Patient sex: M
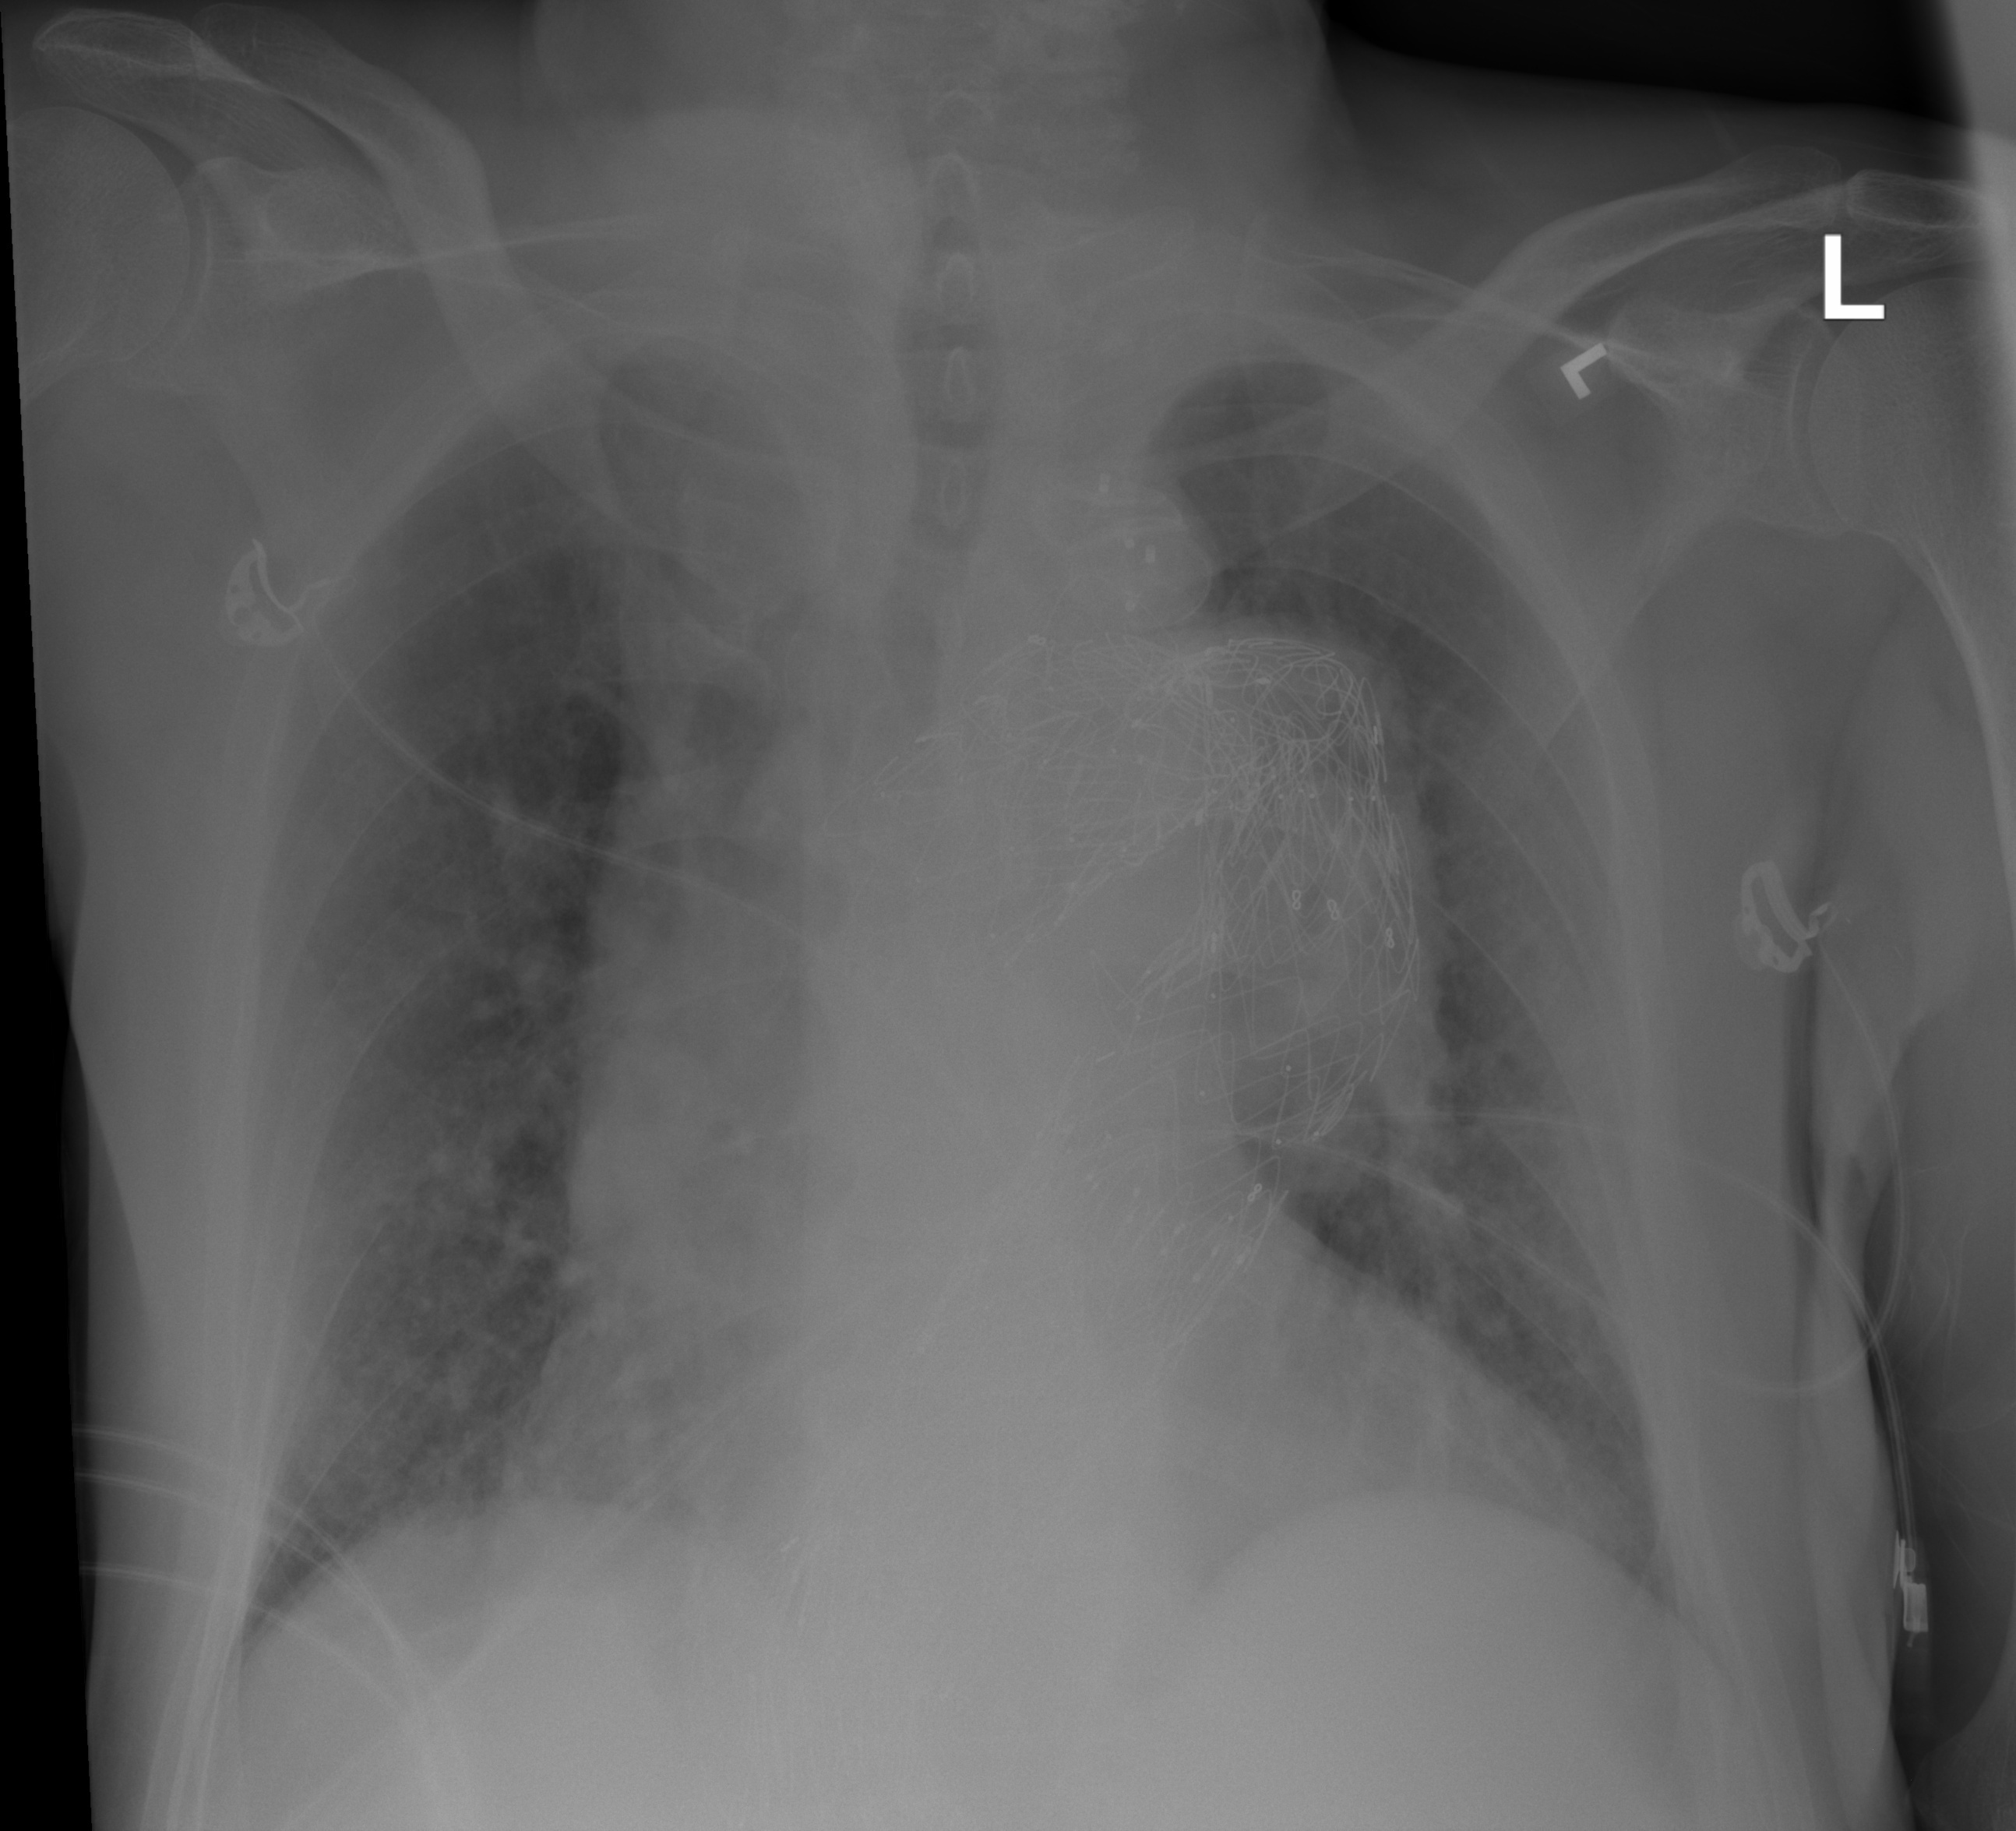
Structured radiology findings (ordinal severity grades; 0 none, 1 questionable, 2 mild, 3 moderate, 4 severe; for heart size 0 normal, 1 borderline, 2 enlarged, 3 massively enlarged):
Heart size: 2
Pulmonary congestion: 2
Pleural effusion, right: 0
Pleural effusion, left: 0
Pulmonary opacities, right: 2
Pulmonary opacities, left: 2
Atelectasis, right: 2
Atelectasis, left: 2